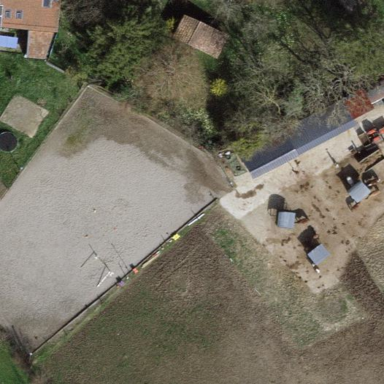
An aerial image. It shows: Farmyard area.